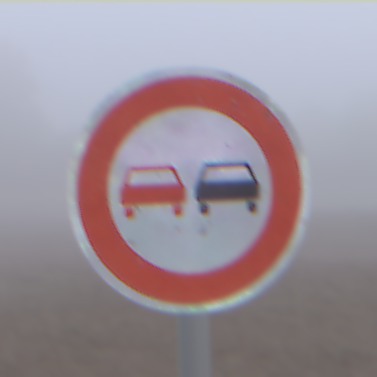
Verkehrszeichen: Ueberholverbot
Umgebung: Outdoor, RoadRail
Tageszeit: MorningAfternoon
Wetter: Overcast
Licht: Natural
Jahreszeit: NotSpecified
Kontrast: LowContrast